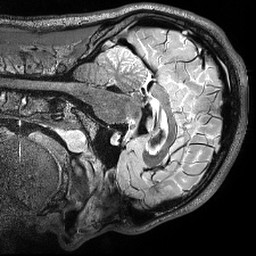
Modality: T2w
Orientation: sagittal
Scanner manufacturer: siemens
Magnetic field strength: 3 T
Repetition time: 3.2 s
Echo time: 0.566 s